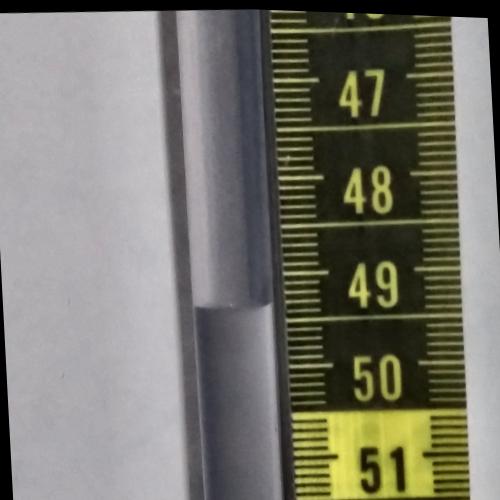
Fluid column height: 49.3 cm